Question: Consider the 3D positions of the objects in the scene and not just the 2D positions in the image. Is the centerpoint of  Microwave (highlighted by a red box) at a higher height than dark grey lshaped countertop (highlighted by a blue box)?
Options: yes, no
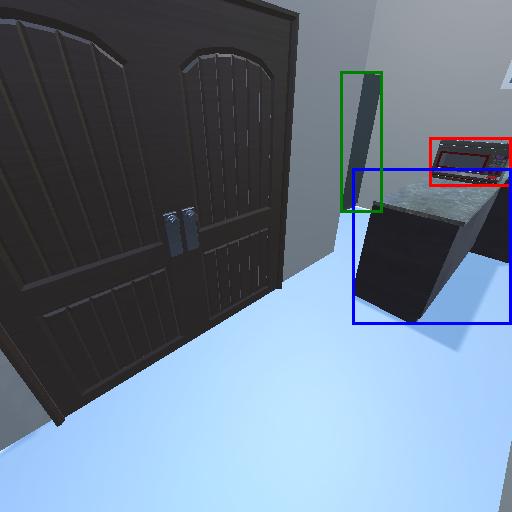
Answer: yes